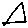
Label: triangle